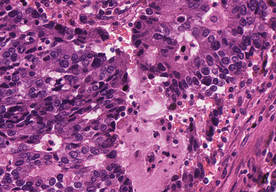
Tumor epithelial tissue: yes
Tumor-associated stroma tissue: yes
Normal tissue: no